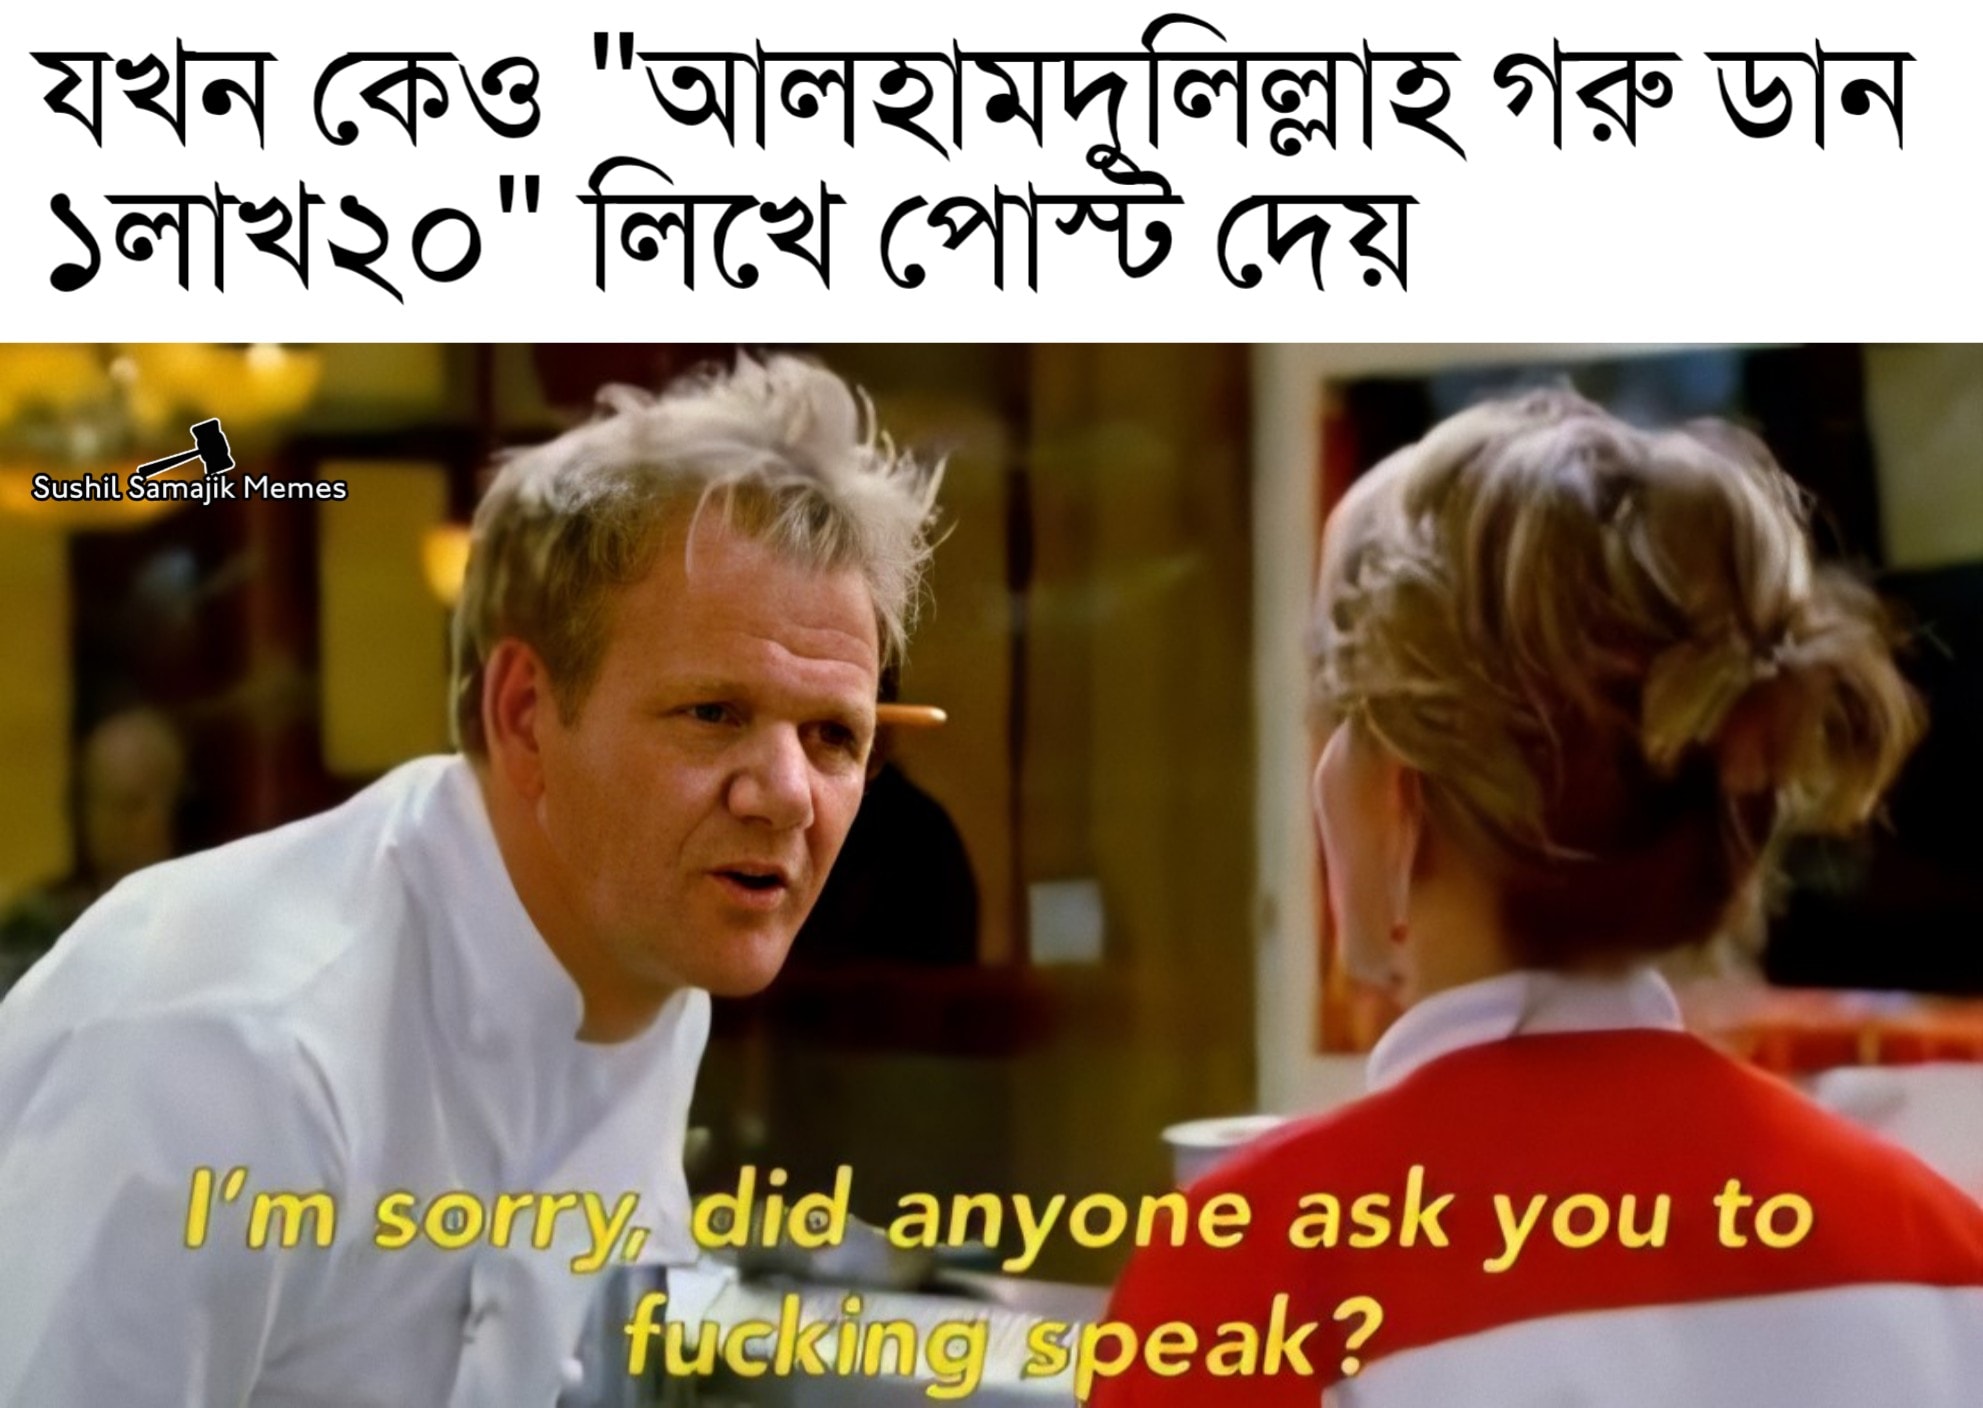
Caption: বন্ধুকে টাকা ধার দেওয়ার পর আমিঃ     I'm never gonna financially recover from this
Label: non-hate